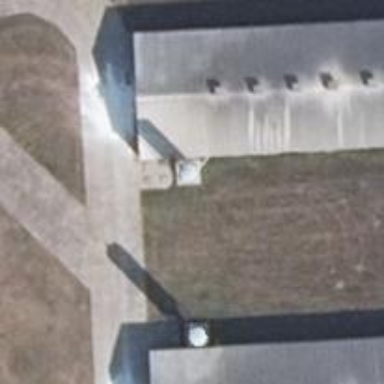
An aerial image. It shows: Silo structure.